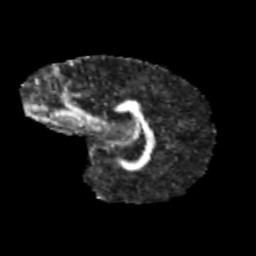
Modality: FA
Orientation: sagittal
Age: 14
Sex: female
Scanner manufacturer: siemens
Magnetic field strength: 3 T
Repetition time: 3.8 s
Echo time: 0.07 s